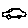
Label: car